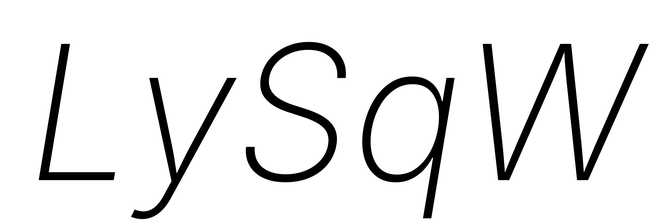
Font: Inter-Italic_ExtraLight_Italic